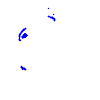
Particle: electron